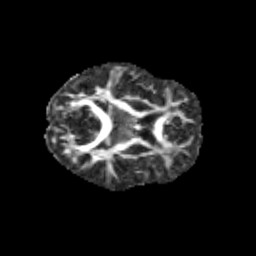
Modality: FA
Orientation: axial
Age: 13
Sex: female
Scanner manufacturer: siemens
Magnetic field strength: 3 T
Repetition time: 3.8 s
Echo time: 0.07 s